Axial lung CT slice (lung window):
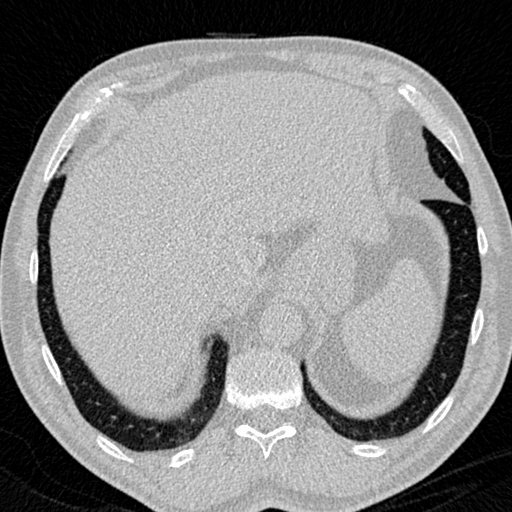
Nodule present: no